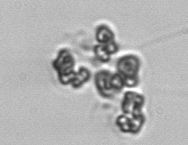
Label: Phaeocystis